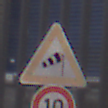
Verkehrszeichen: SeitenwindVonRechts
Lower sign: Geschwindigkeit10
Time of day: MorningAfternoon
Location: Outdoor (Urban)
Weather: Overcast
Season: NotSpecified
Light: Natural